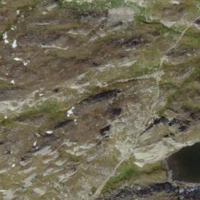
EUNIS habitat code: 31
Species observed at this site:
Doronicum grandiflorum